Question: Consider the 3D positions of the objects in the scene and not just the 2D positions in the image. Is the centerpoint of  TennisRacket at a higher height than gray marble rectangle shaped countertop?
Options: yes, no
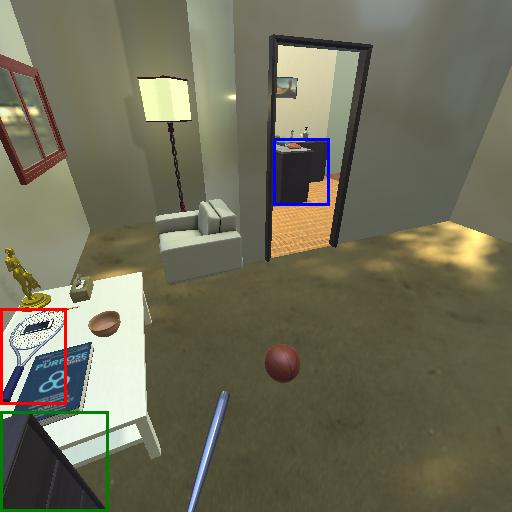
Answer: yes